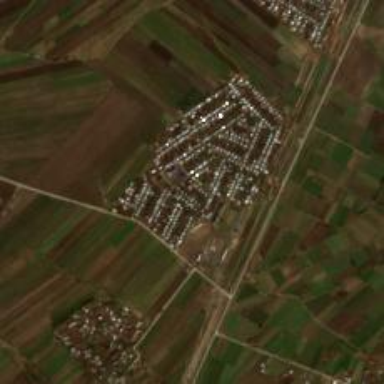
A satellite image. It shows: Village area.